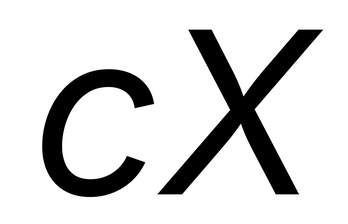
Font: Inter-Italic_Italic